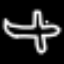
Label: airplane